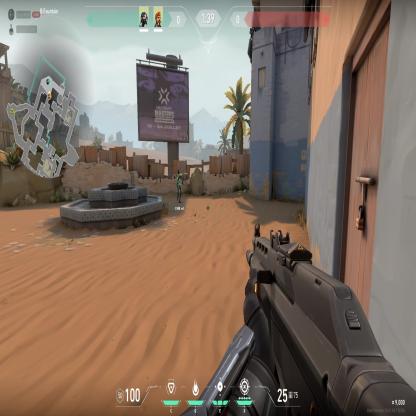
Label: teammate